Interaction volume radius: 10 \u00c5
Interaction volume height: 20 \u00c5
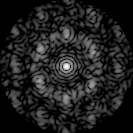
Disorder parameter: 0.684